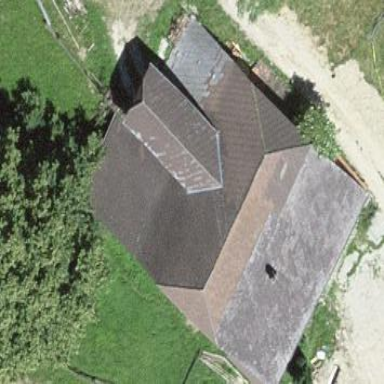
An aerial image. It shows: Farm building.